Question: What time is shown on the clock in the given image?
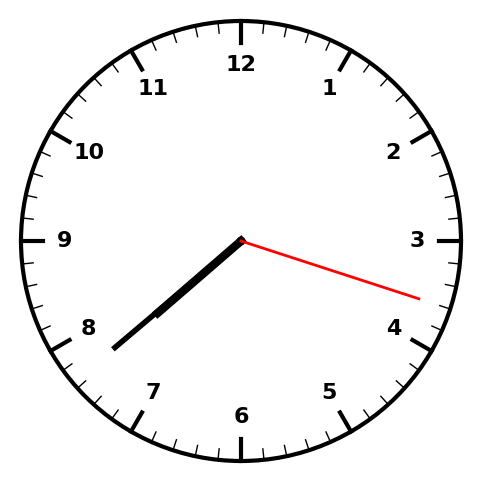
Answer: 07:38:18